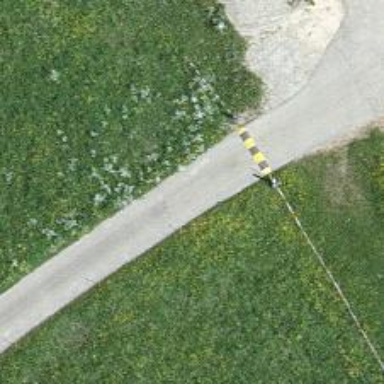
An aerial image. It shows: Rumble strip for traffic calming.